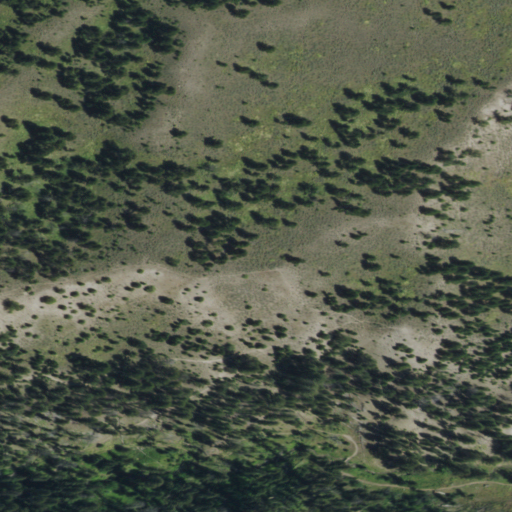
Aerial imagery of mountain in Wyoming named Liberty Cap containing shrub and evergreen forest